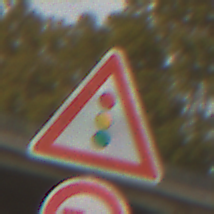
Verkehrszeichen: Lichtzeichenanlage
Zusatzzeichen unten: UeberholverbotKraftfahrzeuge
Umgebung: Outdoor, Suburban
Tageszeit: MorningAfternoon
Wetter: PartlyCloudy
Licht: Natural
Jahreszeit: NotSpecified
Kontrast: HighContrast